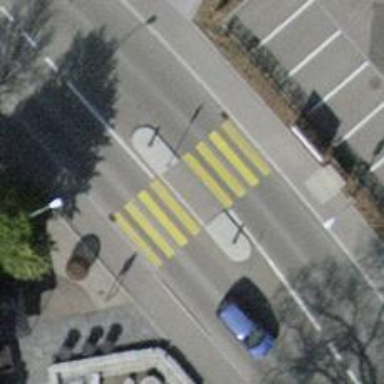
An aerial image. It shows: Marked crossing with pedestrian island.